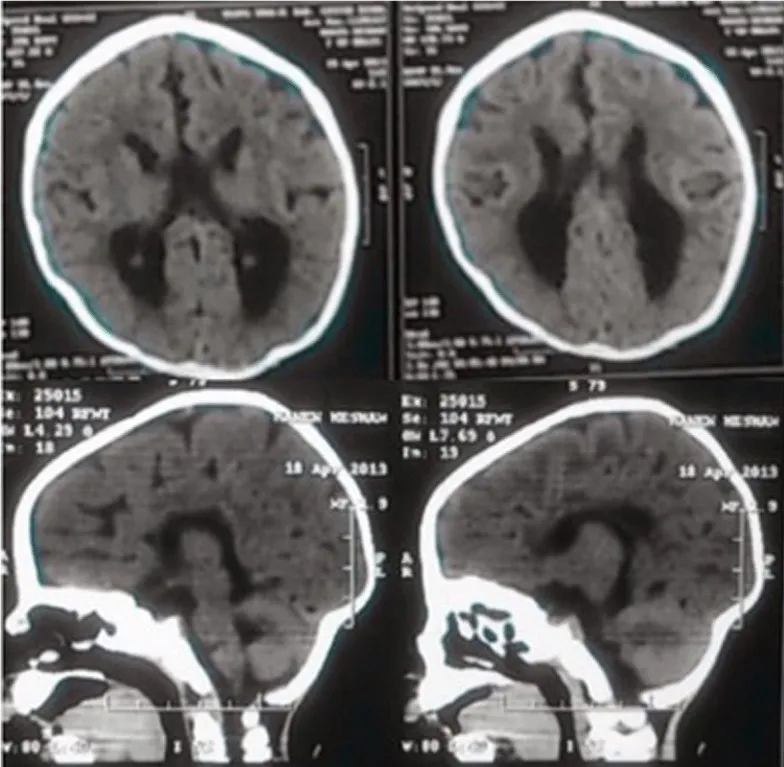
CT brain without contrast, axial (upper row) and sagittal (lower row) showing abnormal simplified gyral pattern, hypogenesis of corpus callosum, colpocephaly and bilateral deep Sylvian fissure.
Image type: radiology (ct)